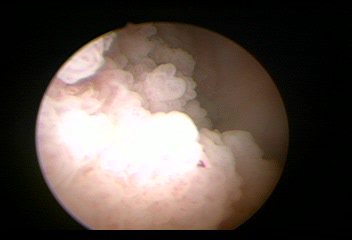
Modality: WLC
Class: Malignant
Subclass: HighGradePapillary
Lesion: L2
Stage: Ta
Morphology: Papillary
Bladder cancer association: Yes
Annotated structures: Tumor